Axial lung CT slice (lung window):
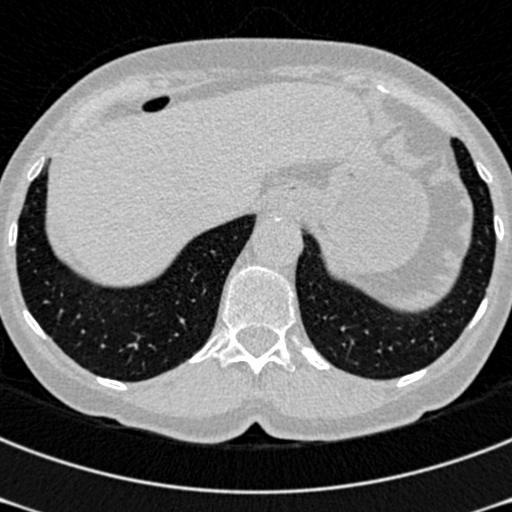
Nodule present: no